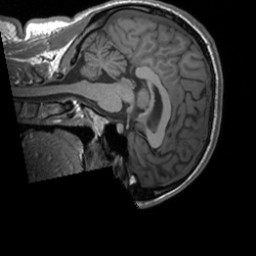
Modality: T1w
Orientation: sagittal
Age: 19
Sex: female
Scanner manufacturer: siemens
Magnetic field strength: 3 T
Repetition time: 1.9 s
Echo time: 0.00226 s